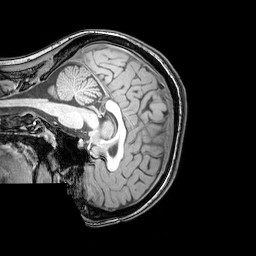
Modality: T1w
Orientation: sagittal
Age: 23
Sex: female
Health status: healthy
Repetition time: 0.081 s
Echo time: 0.037 s